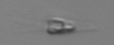
Label: Calciopappus